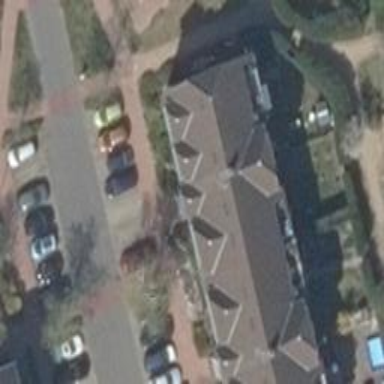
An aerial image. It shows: Half-hipped roof on apartment building.